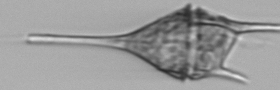
Label: Tripos_lineatus